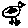
Label: bird